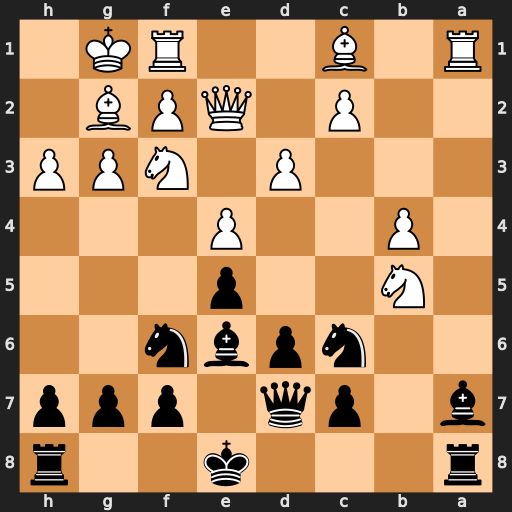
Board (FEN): r3k2r/b1pq1ppp/2npbn2/1N2p3/1P2P3/3P1NPP/2P1QPB1/R1B2RK1
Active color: b
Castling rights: kq
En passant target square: -
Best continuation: Bxf2+ Qxf2 Rxa1